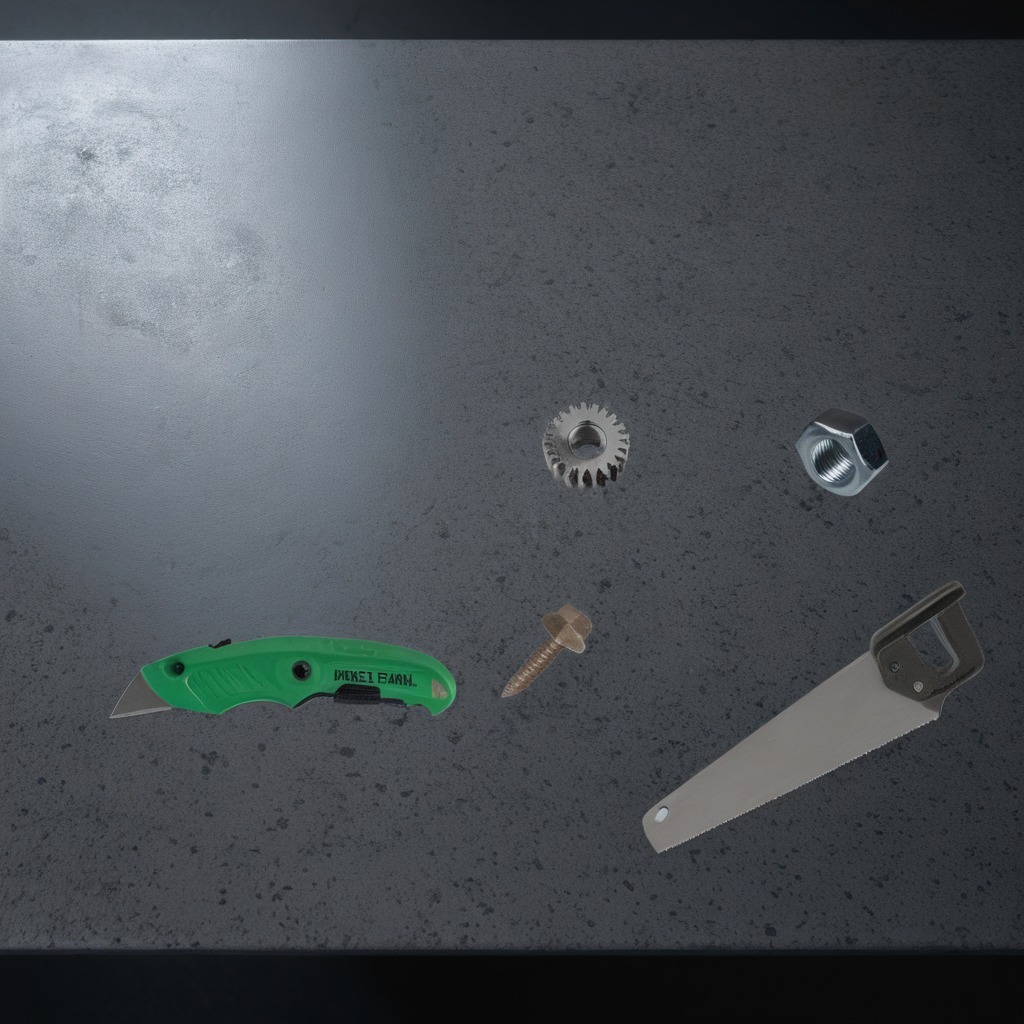
A steel gear with teeth, a utility knife, a metal machine screw, a handheld metal saw, and a metal nut are lying on the clean granite table inside a workshop at night.